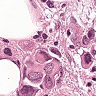
Metastatic tissue present: yes